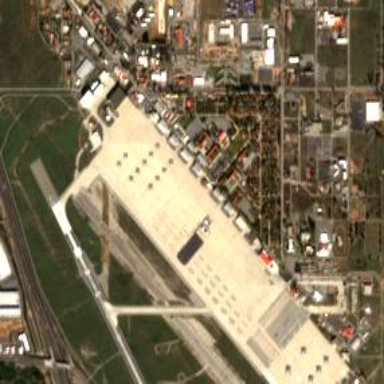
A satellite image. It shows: Apron at the airport.